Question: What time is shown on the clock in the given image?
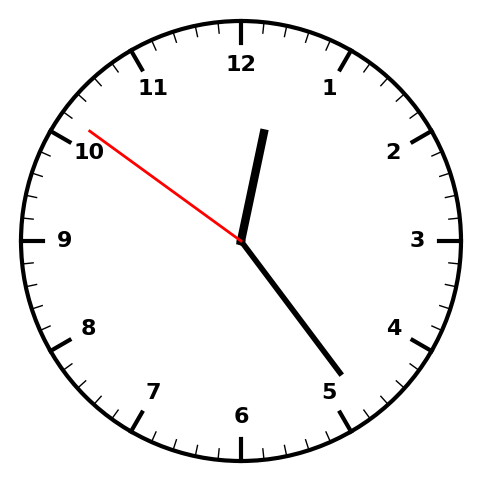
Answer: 12:23:51